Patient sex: M
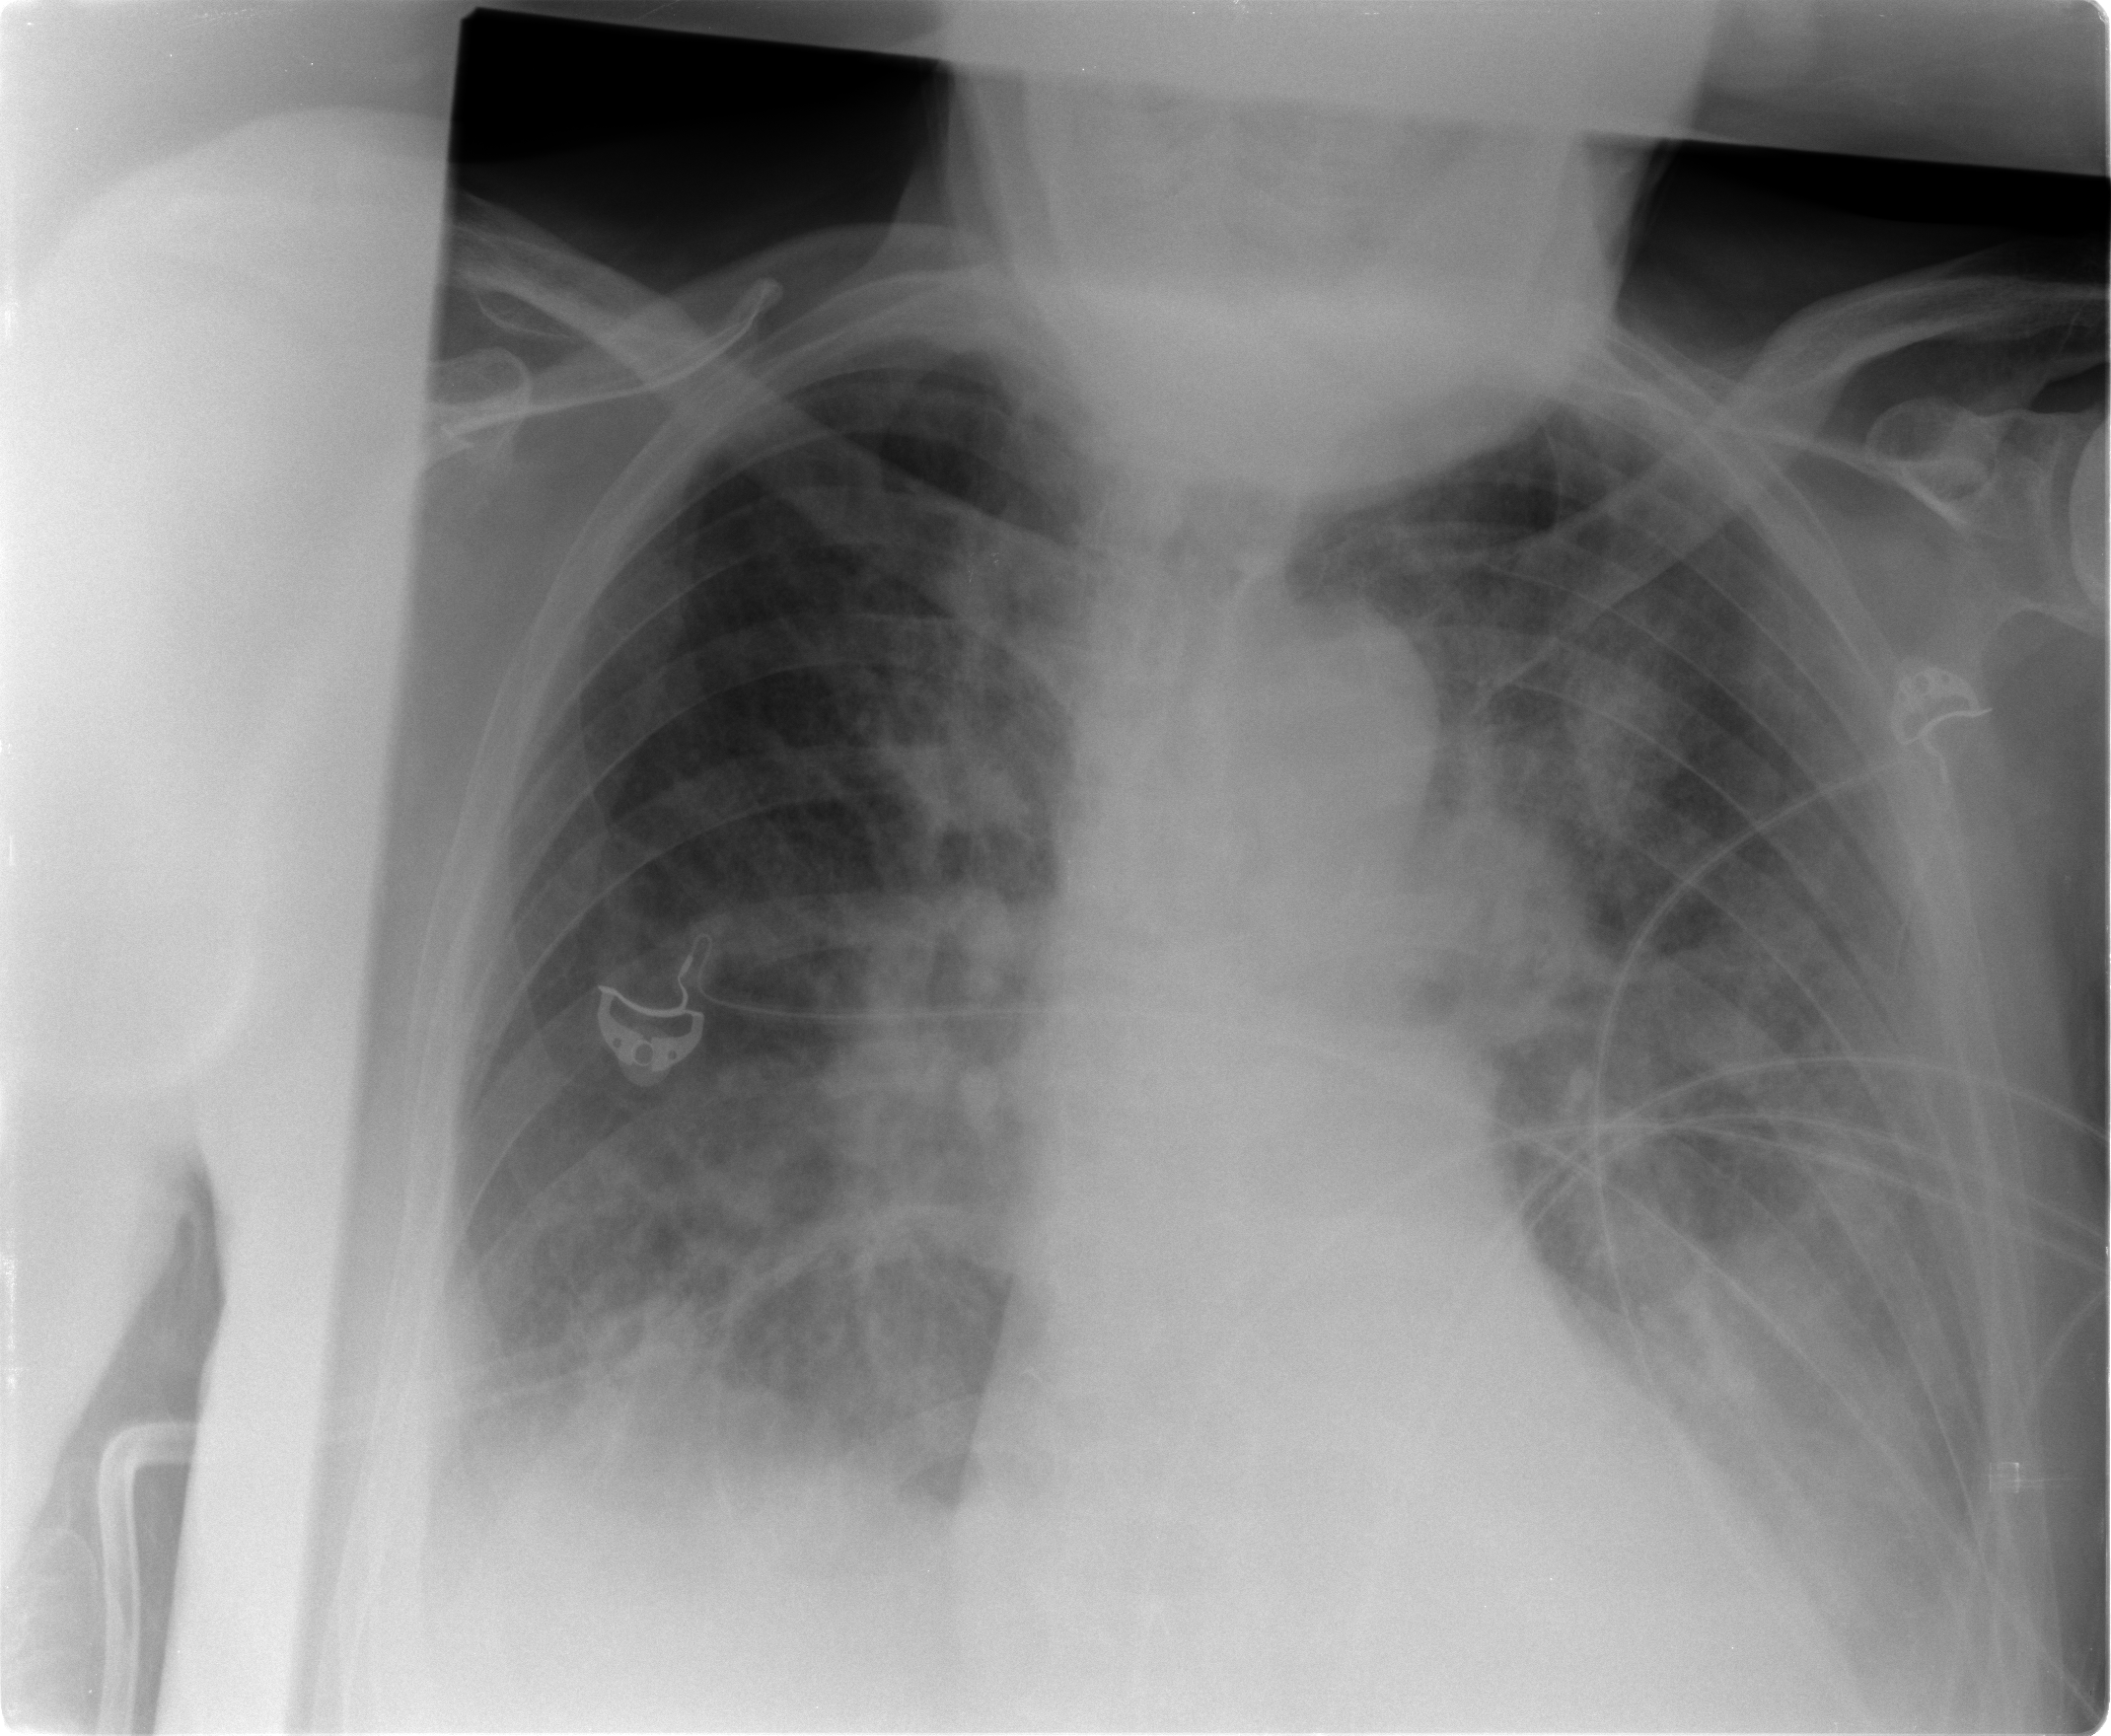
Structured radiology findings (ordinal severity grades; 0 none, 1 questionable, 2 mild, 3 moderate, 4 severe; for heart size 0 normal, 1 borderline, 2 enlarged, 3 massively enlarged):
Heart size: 1
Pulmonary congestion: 2
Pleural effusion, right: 2
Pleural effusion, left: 2
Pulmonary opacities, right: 2
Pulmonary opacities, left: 2
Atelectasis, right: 2
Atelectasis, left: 2